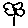
Label: flower